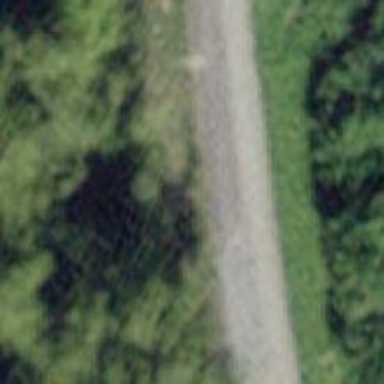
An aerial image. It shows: Tertiary road.